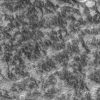
Atmospheric dust classification: not_dusty